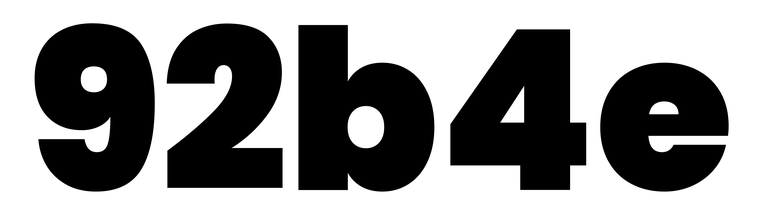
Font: Poppins-Black